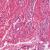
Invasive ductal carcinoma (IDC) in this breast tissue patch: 0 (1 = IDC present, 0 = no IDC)